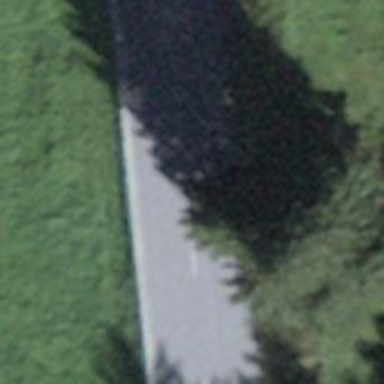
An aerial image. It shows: Tertiary road with asphalt surface.